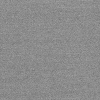
Atmospheric dust classification: dusty